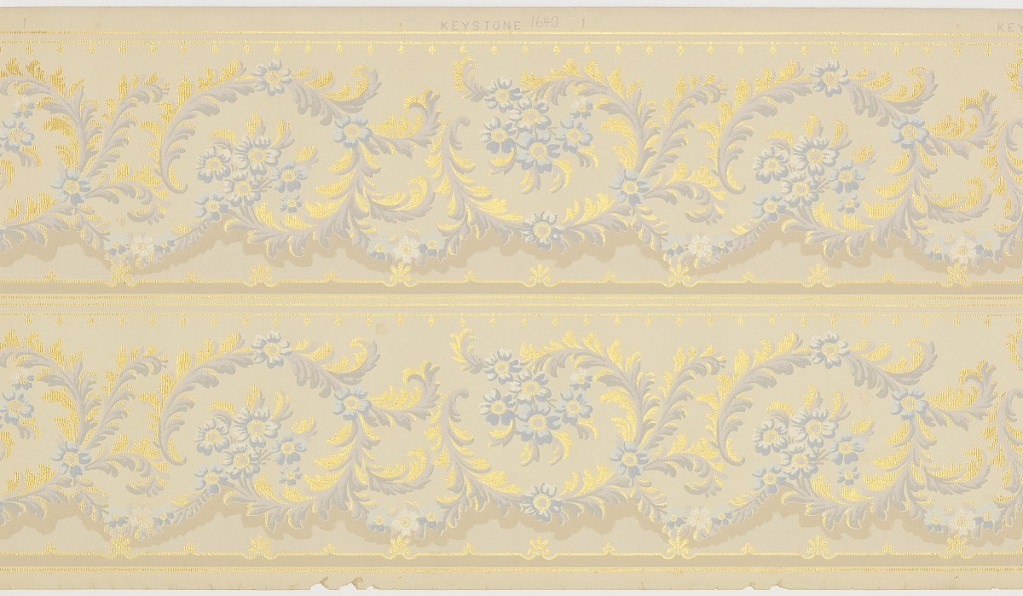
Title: Frieze
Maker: Keystone Wall-Paper Company
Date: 1905–1915
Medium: Machine-printed paper, textured, liquid mica
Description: Two borders printed across the width. Foliate rinceau printed in metallic gold, light blue, and white on tan ground.